Field crop: maize
Growth stage: 1
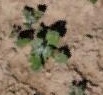
Species: chenopodium